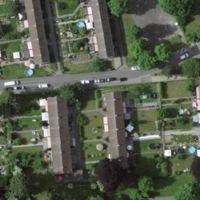
EUNIS habitat code: 55
Species observed at this site:
Fagus sylvatica